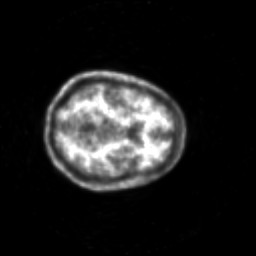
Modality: PET
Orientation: axial
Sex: female
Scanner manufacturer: siemens